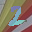
Label: 2